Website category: camera
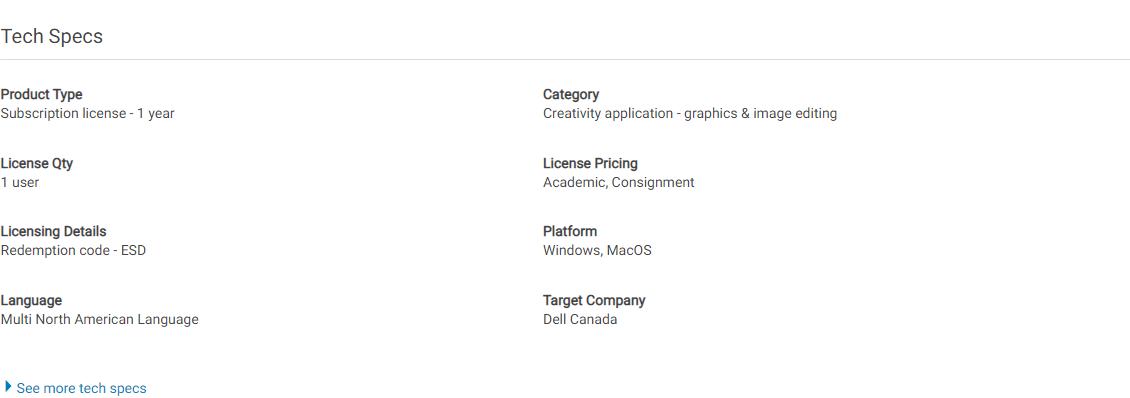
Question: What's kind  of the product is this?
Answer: Subscription license - 1 year

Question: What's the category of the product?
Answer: Subscription license - 1 year

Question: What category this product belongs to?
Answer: Subscription license - 1 year

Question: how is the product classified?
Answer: Subscription license - 1 year

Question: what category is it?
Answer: Subscription license - 1 year

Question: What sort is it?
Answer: Subscription license - 1 year

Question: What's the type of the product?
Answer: Subscription license - 1 year